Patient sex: M
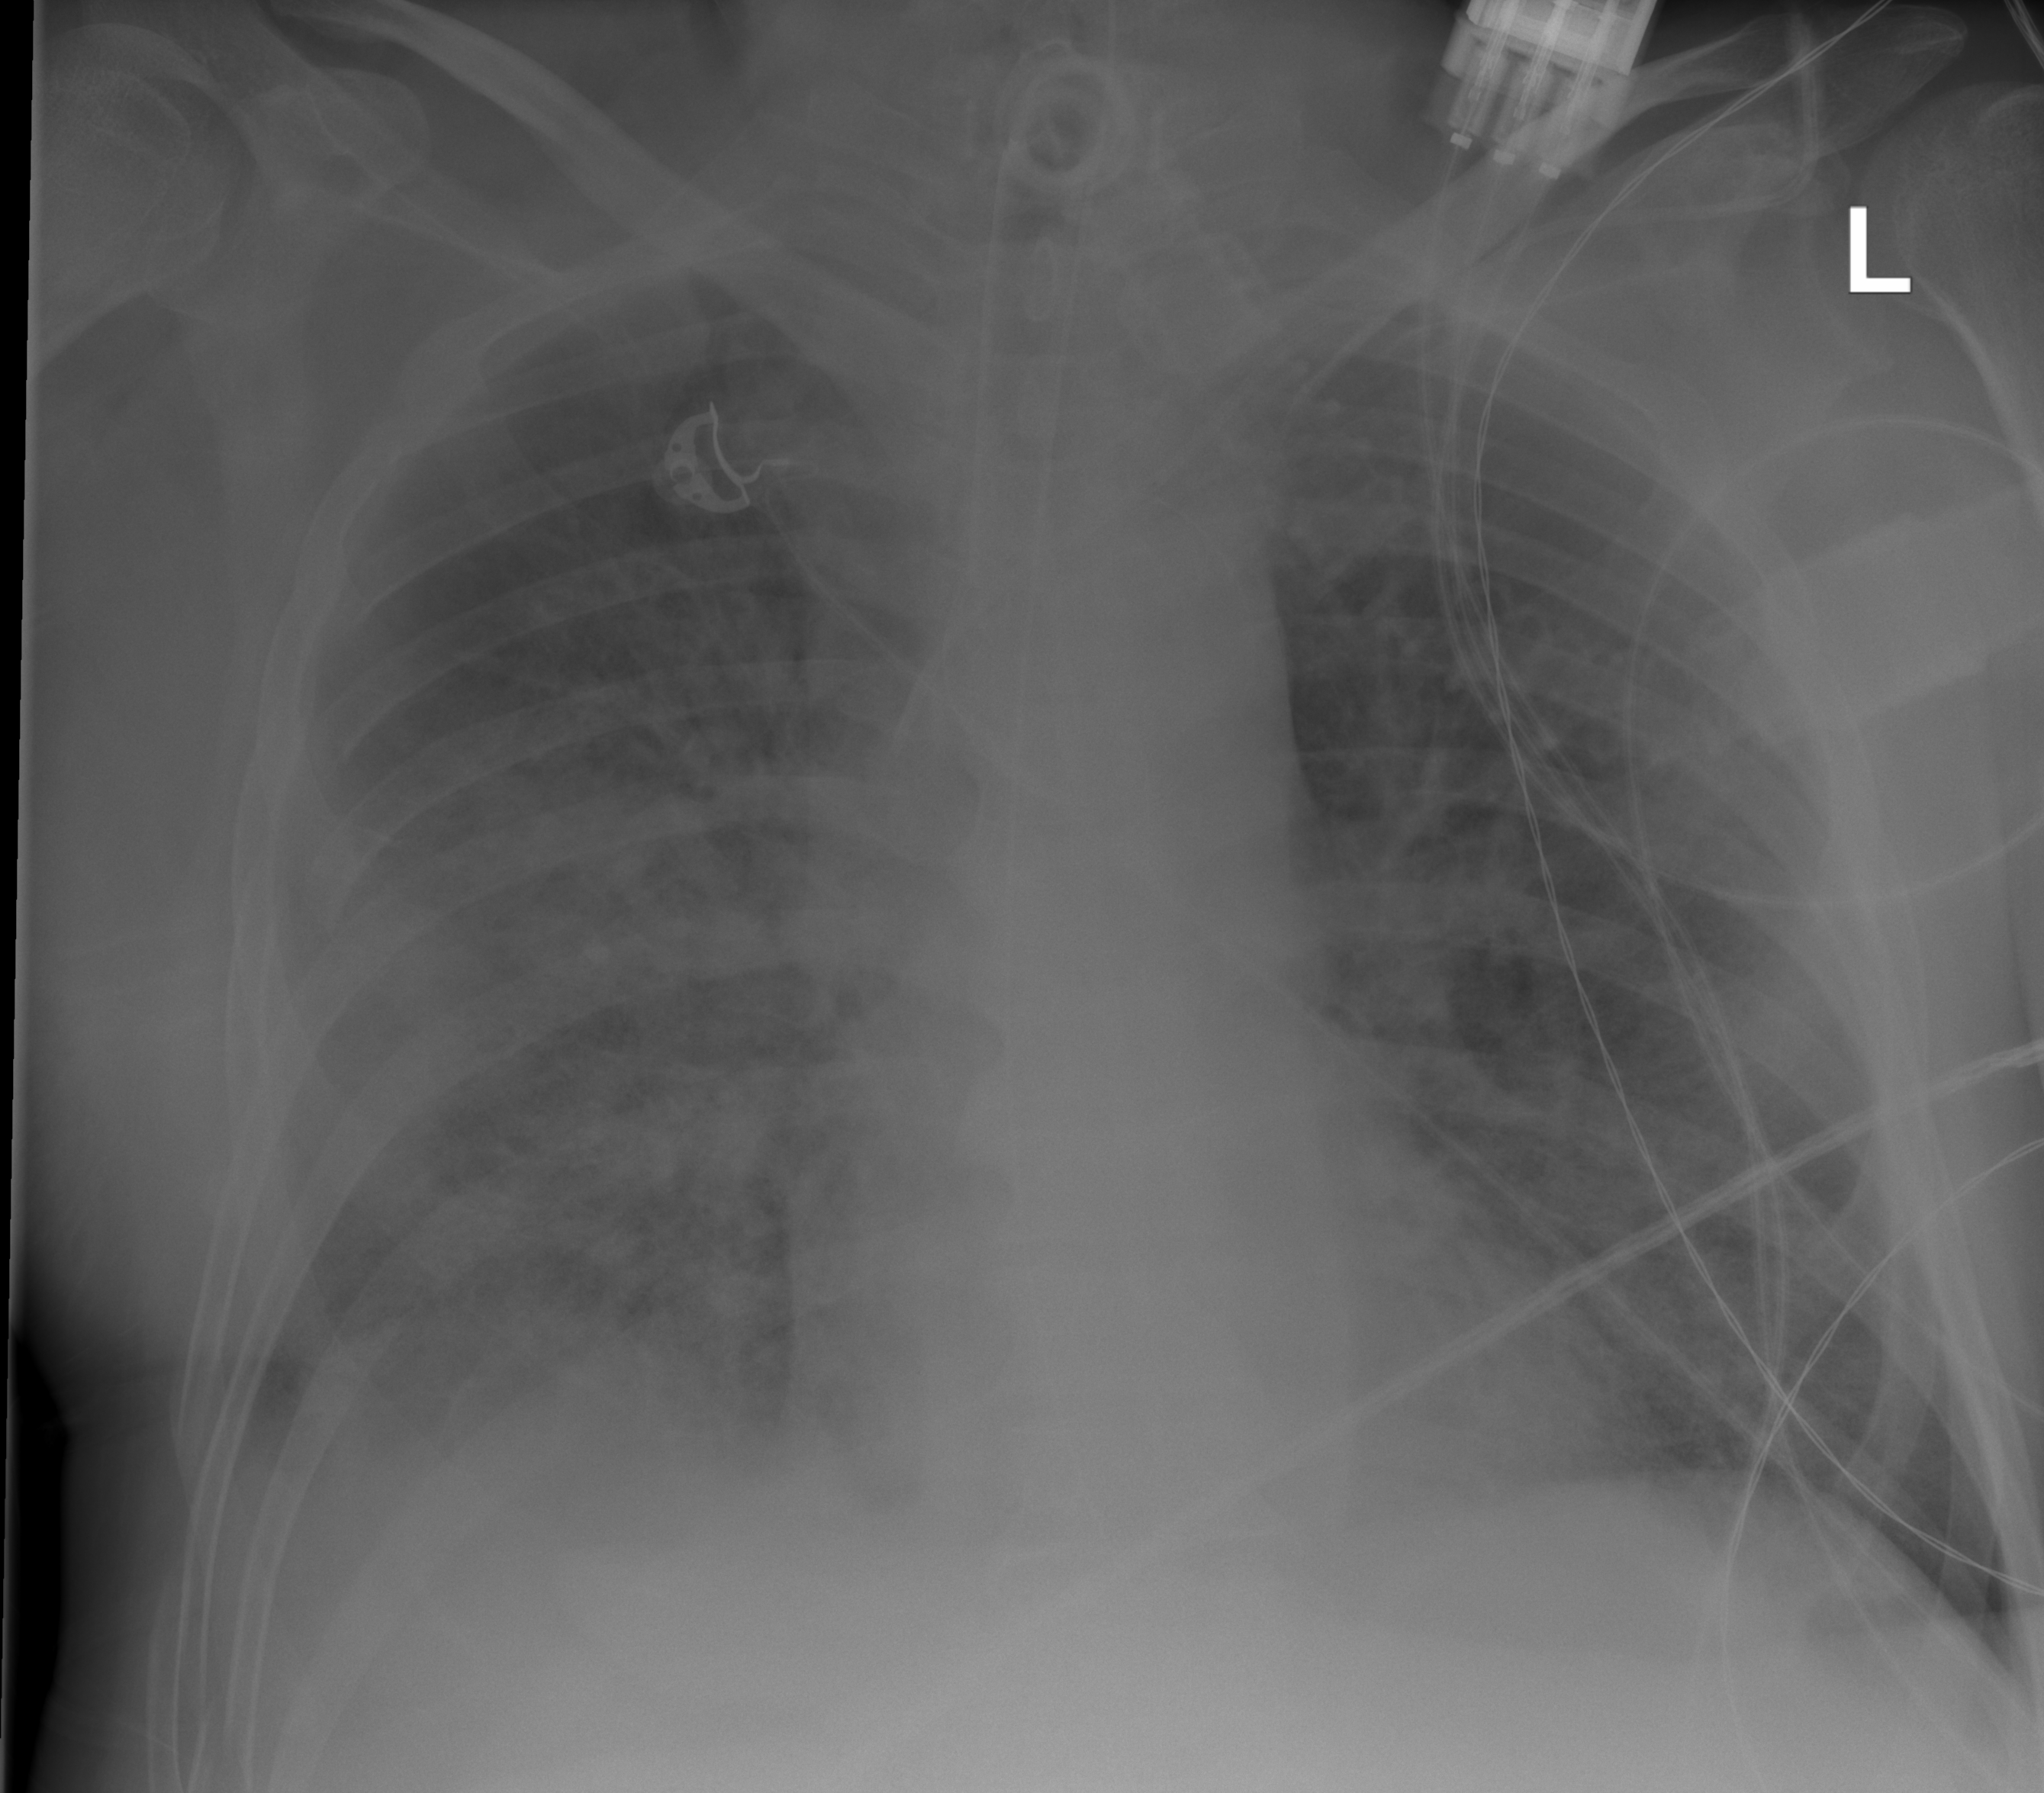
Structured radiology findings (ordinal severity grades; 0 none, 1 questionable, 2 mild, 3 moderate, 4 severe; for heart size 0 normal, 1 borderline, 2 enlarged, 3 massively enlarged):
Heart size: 0
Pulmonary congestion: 3
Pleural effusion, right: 2
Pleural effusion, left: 1
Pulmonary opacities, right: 3
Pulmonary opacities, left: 3
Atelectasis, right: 3
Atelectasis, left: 2